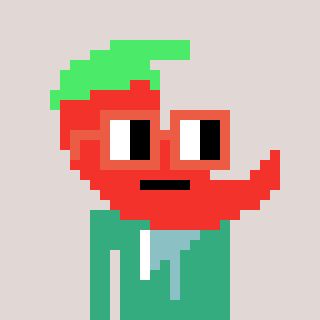
a pixel art character with square orange glasses, a chilli-shaped head and a teal-colored body on a warm background